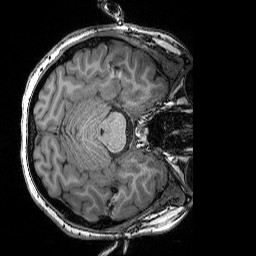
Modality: T1w
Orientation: axial
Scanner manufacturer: siemens
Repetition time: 2.25 s
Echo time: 0.00418 s